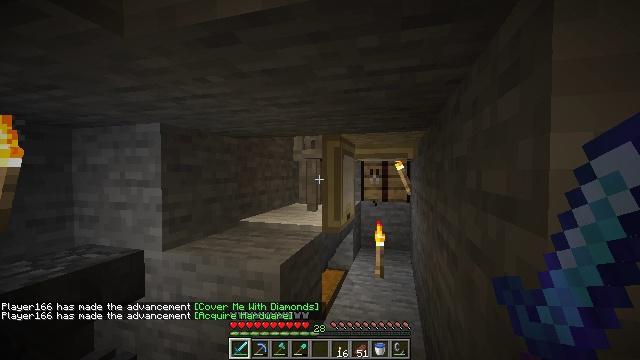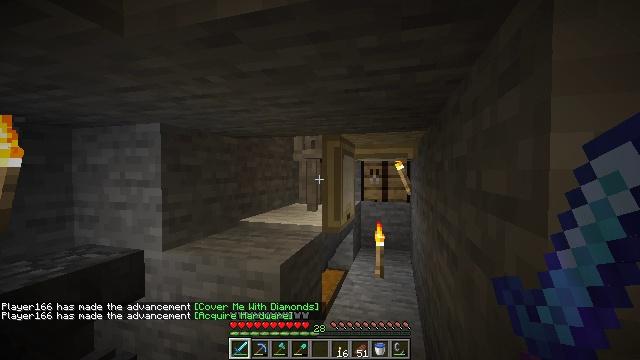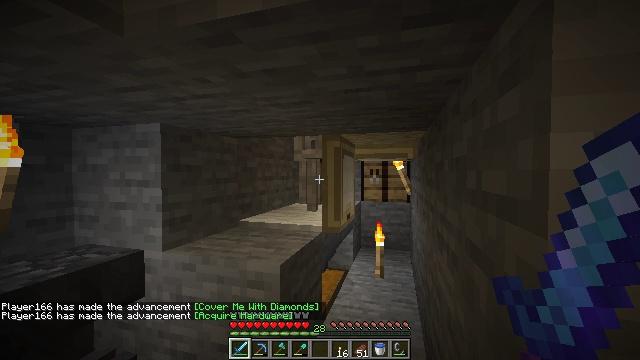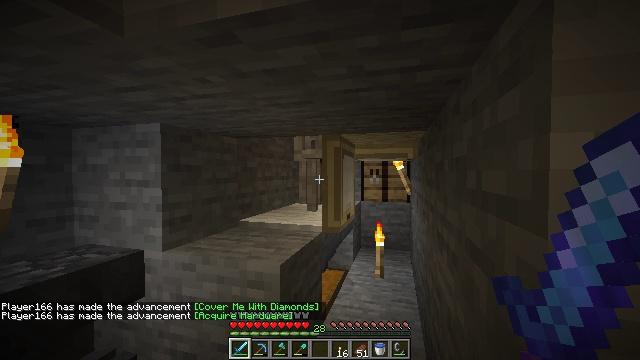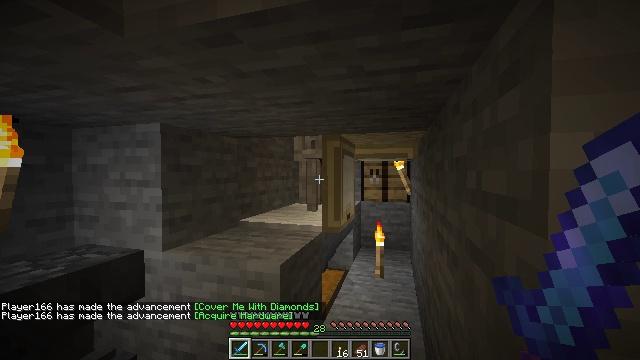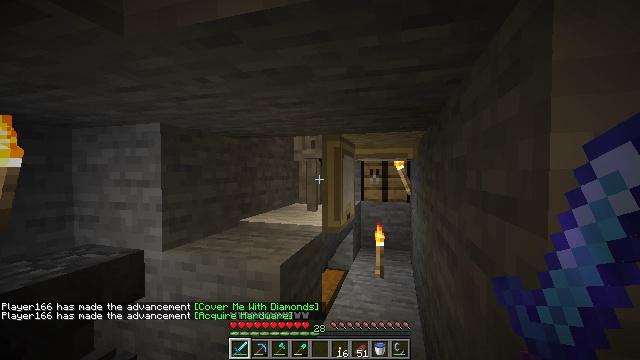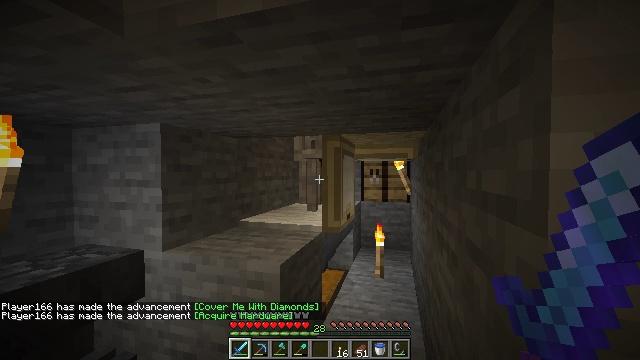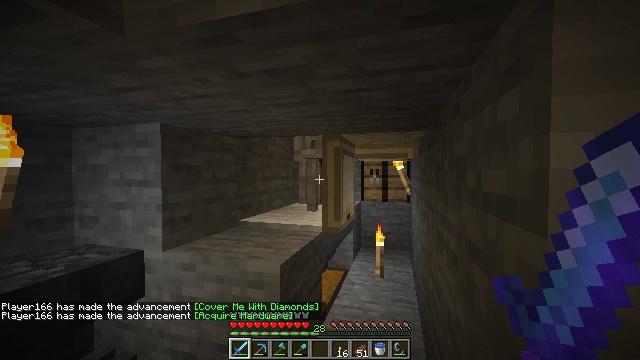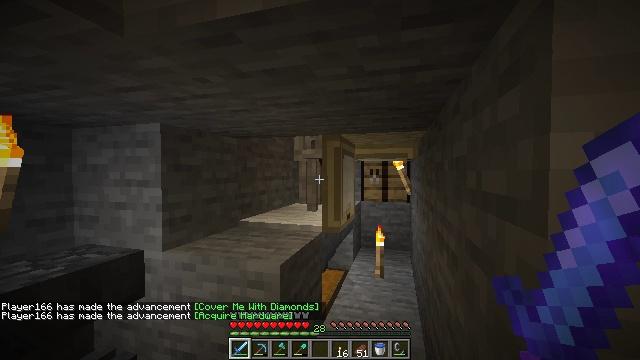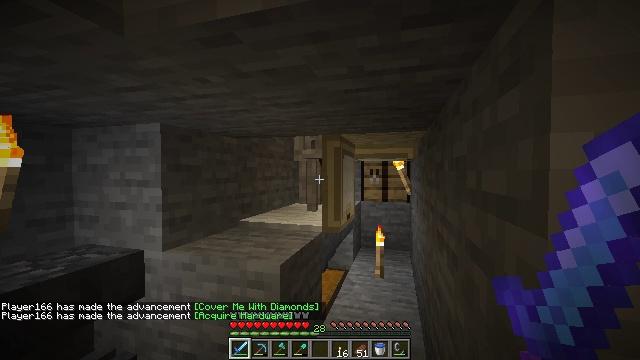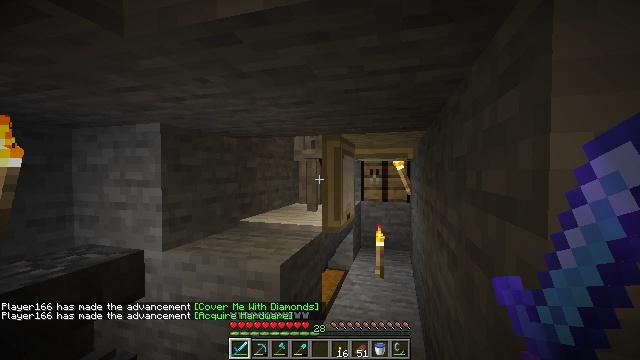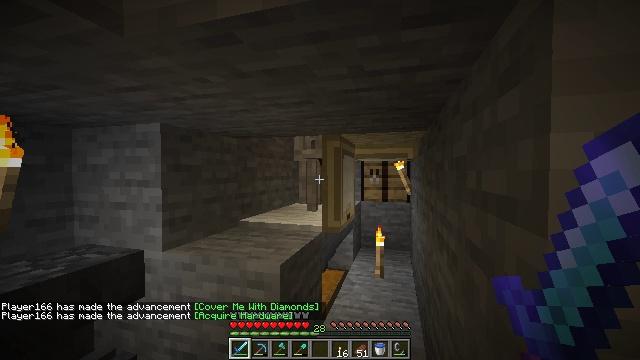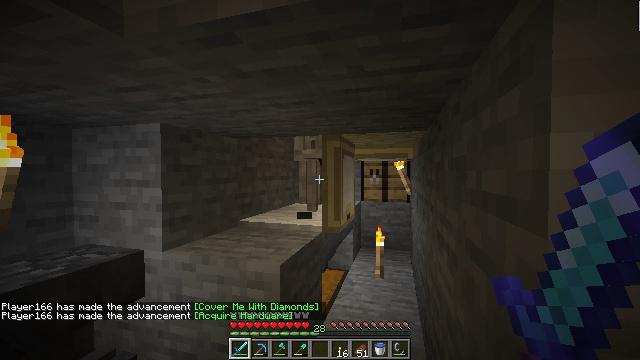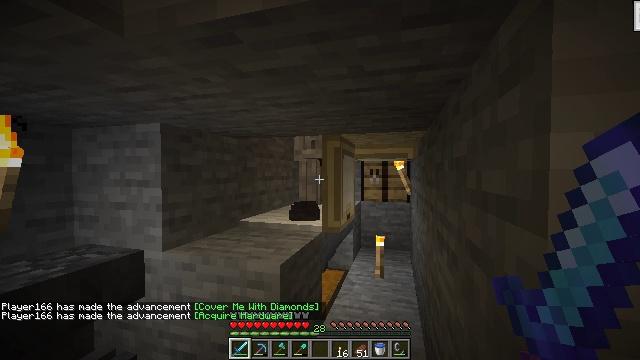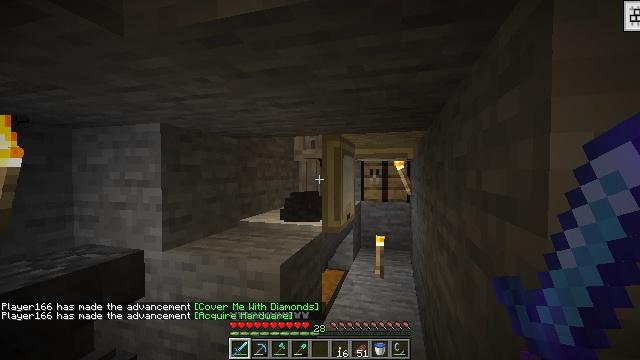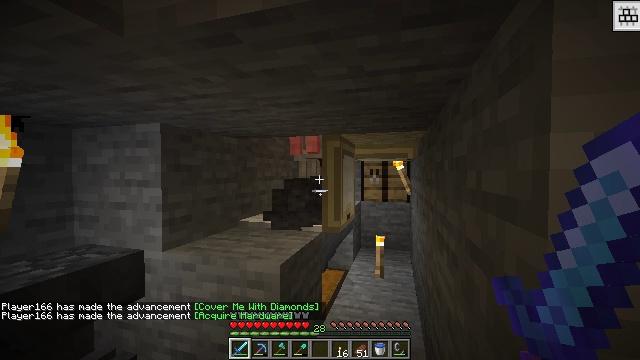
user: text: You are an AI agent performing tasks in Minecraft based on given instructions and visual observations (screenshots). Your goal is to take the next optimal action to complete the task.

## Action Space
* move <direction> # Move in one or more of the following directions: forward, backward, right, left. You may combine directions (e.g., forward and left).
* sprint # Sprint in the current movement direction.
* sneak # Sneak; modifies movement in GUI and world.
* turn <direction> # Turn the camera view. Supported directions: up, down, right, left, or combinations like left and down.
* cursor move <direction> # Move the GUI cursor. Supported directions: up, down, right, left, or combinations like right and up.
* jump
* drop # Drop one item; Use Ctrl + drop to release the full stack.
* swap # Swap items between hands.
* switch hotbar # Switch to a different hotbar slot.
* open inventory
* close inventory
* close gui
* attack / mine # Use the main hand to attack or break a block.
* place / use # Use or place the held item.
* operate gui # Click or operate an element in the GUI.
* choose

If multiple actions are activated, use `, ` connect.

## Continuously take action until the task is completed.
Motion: motion action
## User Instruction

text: Kill mobs.
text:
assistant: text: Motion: no_op
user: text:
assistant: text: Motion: no_op
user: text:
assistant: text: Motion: no_op
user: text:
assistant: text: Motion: no_op
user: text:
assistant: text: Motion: no_op
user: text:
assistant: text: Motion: no_op
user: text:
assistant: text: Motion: no_op
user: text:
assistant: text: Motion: no_op
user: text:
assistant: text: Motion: no_op
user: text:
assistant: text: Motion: no_op
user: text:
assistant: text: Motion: no_op
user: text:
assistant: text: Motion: no_op
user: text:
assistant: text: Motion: no_op
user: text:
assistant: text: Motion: no_op
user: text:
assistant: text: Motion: no_op
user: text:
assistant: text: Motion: no_op
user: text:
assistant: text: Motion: no_op
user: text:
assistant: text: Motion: no_op
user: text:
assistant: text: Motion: no_op
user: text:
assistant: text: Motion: no_op
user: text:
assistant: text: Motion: no_op
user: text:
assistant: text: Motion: no_op
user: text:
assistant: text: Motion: no_op
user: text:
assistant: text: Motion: no_op
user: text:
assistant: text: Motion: no_op
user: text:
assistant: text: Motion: no_op
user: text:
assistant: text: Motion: no_op
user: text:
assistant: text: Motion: no_op
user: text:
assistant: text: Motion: no_op
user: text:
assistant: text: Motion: no_op